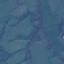
Land use / land cover: Pasture